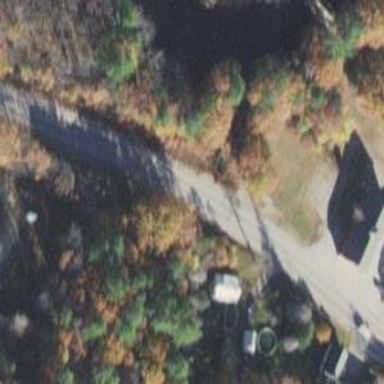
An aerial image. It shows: Abandoned road.